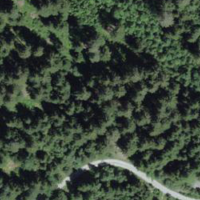
EUNIS habitat code: 43
Species observed at this site:
Euphorbia cyparissias